Question: I'm trying to develop a custom VBScript sensor for the PRTG monitoring tool and the interface seems fairly simple, returning just a 32-bit integral value and a status string such as with:
'''
WScript.echo "0:January 23, 2015"
'''
However, only the integer appears on the front screen, you have to go into the sensor detail screen itself to get the descriptive text.
Now I think you generate textual data to be displayed as the result (rather than the descriptive text) since the 'SSL security check' sensor displays 'Only Strong Protocols Possible':

I tried returning the date as an integer along the lines of '20150123' but that has two problems:
- -
So, my question is: how do you create and code up a custom sensor that can return a string rather than just an integer, float or counter, which seem to be the only three options available?
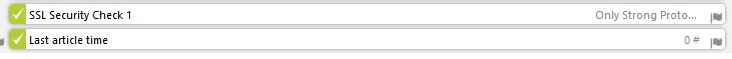
Answer: You should look at the SSH sensor and see if you can do something similar with the sensor you are trying to use. For the SSH sensor you return data in the format of returncode:value:message. Return code 0 is OK, 1-4 are errors, value is a 64-bit integer, and message can be a string. Take a look at <URL>
Since the value you are returning is a date, lookups won't help you much but I'm going to mention them anyways because if you look at some of the built-in sensor types that is how they get string messages. Specifically the SSL Security Rating channel. If you click on the gear for a Value channel one of the fields is Value Lookup. There are lots of preconfigured lookups, but you can also create your own. Here's a relevant <URL>